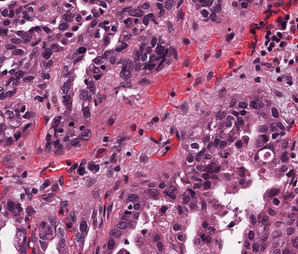
Tumor epithelial tissue: yes
Tumor-associated stroma tissue: yes
Normal tissue: no